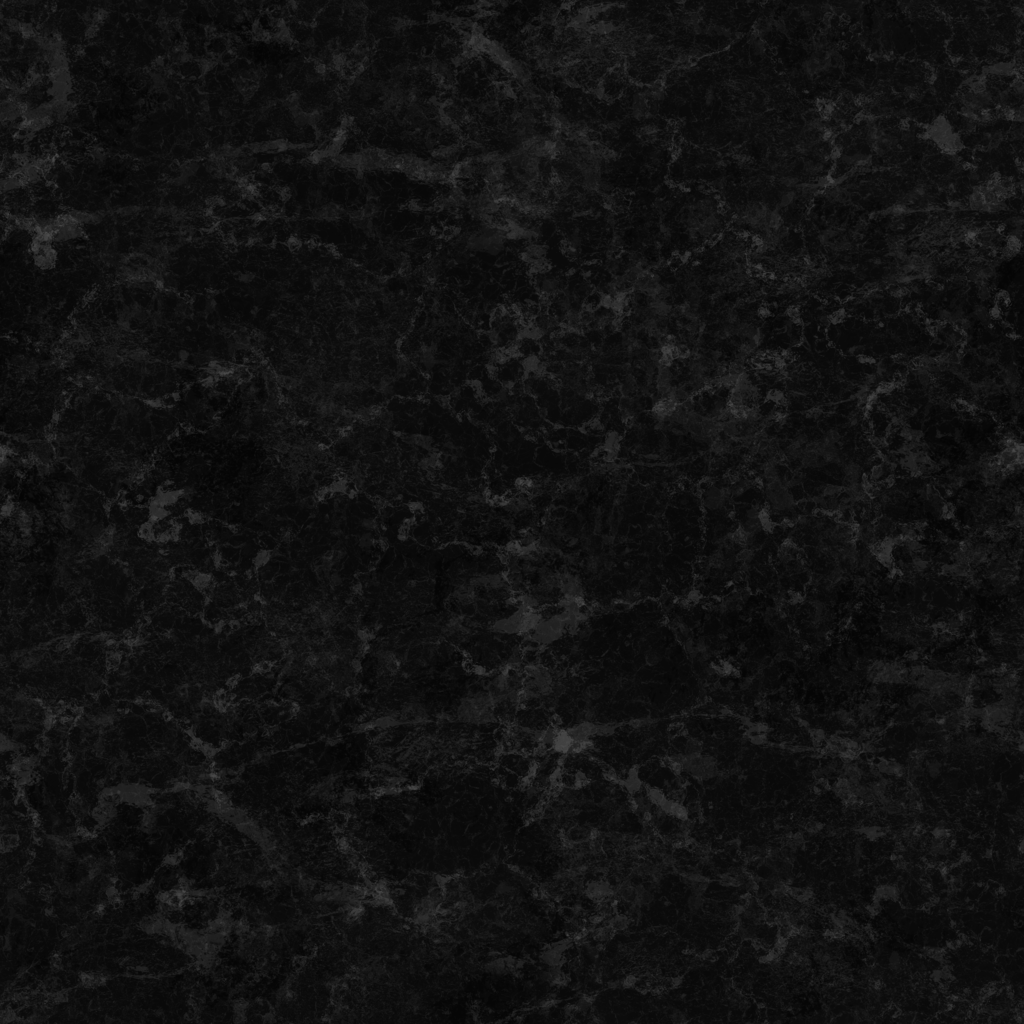
Texture map type: Roughness